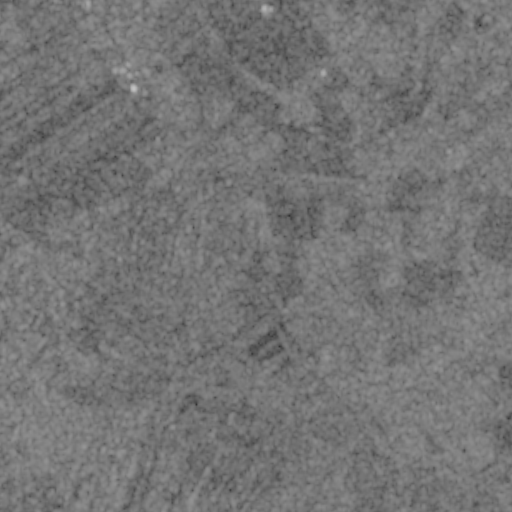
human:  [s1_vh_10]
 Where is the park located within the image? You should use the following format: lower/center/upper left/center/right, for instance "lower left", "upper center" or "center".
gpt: The park is located in the upper left of the image.
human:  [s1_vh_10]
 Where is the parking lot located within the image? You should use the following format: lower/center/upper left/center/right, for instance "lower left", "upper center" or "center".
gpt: The parking lot is located in the upper left of the image.
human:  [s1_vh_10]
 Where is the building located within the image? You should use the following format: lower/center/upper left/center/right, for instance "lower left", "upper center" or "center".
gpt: There is no building in the image.

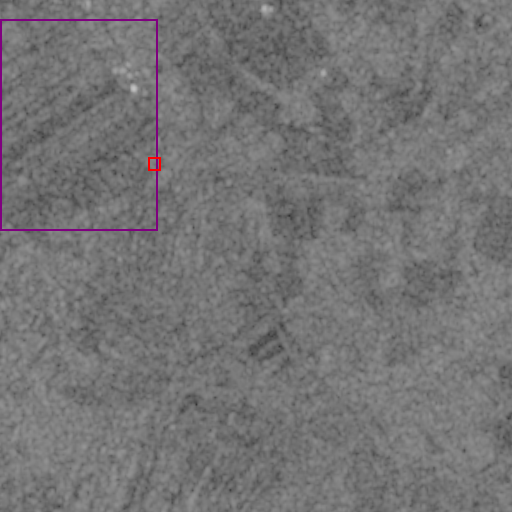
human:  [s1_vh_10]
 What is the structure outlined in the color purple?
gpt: The structure outlined in purple is a crop field.
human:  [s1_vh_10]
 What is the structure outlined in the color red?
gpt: The structure outlined in red is a park.
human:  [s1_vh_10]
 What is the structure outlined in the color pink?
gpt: There is no pink outline.